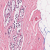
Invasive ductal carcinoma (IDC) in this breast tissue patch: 0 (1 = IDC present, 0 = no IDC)